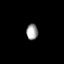
Tissue: prostate
Cell type: Myeloid cells
Senescence score: 0.7543
Nuclear area (px): 178
Mean DAPI intensity: 159.77